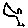
Label: bird